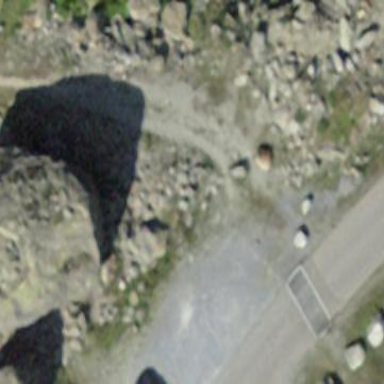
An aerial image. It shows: Natural rock formation.